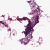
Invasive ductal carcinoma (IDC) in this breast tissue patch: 0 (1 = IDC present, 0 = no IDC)